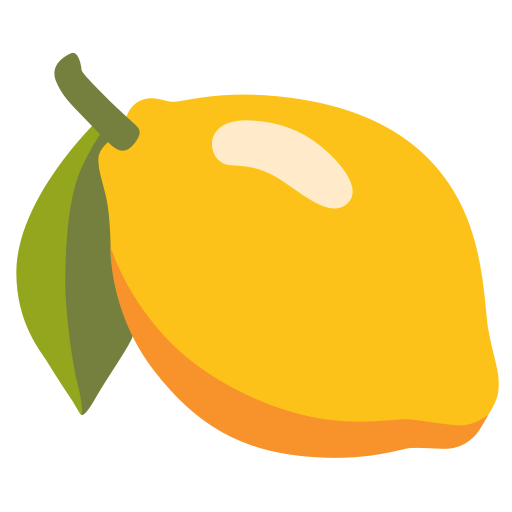
Emoji: 🍋